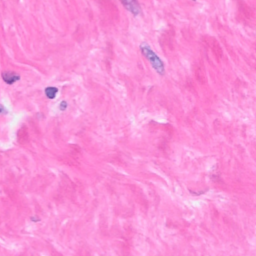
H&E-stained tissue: Breast